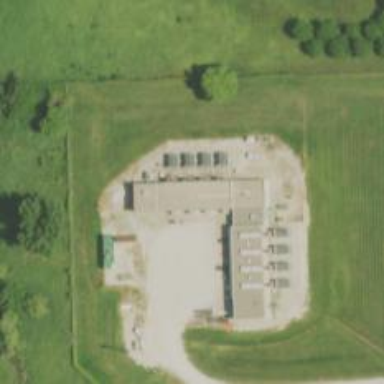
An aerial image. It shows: Generator is pictured.